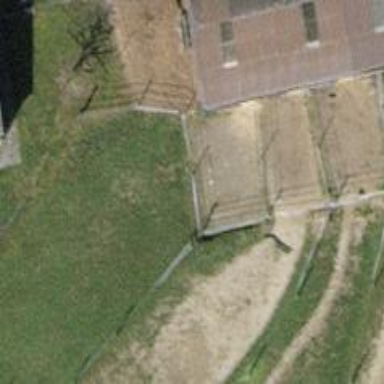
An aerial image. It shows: Gate.